Question: I'm trying to build a special fullwidth carousel with slick(centerMode) : <URL>.
My problem is that the image are floated Left when i wanted to see all the slider and all the image on my fullwidth without any float.
Like the picture
Thanks

I have already implement the slider : check by screen>2000px you will understand what i mean .
<URL>
'''
$('.slider').slick({
slidesToShow: 4,
autoplaySpeed: 550,
rtl: false,
slidesToScroll: 2,
arrows: false,
infinite: true,
centerMode: true,
variableWidth: true,
infinite: true,
focusOnSelect: true,
touchMove: true,
});
function slickPause() {
$('.slider').slick('slickPause');
}
slickPause();
$('.slider').mouseover(function() {
$('.slider').slick('slickPlay')
});
$('.slider').mouseout(function() {
slickPause();
});
'''
'''
* {
box-sizing: border-box;
}
body {
margin: 0;
padding: 0;
width: 100%;
height: 100%;
}
[class="slick-active"] {
background: black;
}
.wrap {
position: relative;
z-index: 100;
width: 100%;
height: 100%;
padding: 0 60px;
background-color: #230e2c;
-webkit-background-size: cover;
background-size: cover;
overflow: hidden;
}
.slick-activeafter{
background: red
}
.item.slick-slide.slick-center + .slick-slide {
transform:"";
/* z-index: 10; */
}
.wrap:after {
content:'';
position: absolute;
z-index: 2;
top: 0;
left: 0;
right: 0;
bottom: 0;
background: rgba(0,0,0,.5);
}
.slider {
position: relative;
z-index: 200;
padding: 0 0px;
margin: 5rem auto;
max-width: 100%;
width: 100%;
}
.slick-arrow {
position: absolute;
top: 50%;
width: 40px;
height: 50px;
line-height: 50px;
margin-top: -25px;
border: none;
background: transparent;
color: #fff;
font-family: monospace;
font-size: 5rem;
z-index: 300;
outline: none;
}
.slick-prev {
left: -50px;
text-align: left;
}
.slick-next {
right: -50px;
text-align: right;
}
.item.slick-slide {
width: 400px;
height: 400px !important;
transition: transform .4s;
position: relative;
}
.slick-slide:after {
content:'';
position: absolute;
z-index: -1;
top: 0;
left: 0;
right: 0;
bottom: 0;
border: solid 1px #979797;
background-color: rgba(255, 255, 255, 0.11);
transition: transform .4s;
}
.item.slick-slide {
transform: scale(0.7) translate(640px);
}
.slick-slide.slick-current {
opacity: 1;
}
.item.slick-slide.slick-center + .slick-slide {
transform: scale(0.8) translate(-250px);
z-index: 10;
}
.item.slick-slide.slick-center + .slick-slide + .item.slick-slide {
transform: scale(0.7) translate(-640px);
z-index: 5;
}
.item.slick-slide.slick-active {
transform: scale(0.8) translate(250px);
}
.item.slick-slide.slick-center {
/* margin: 0 -10%; */
transform: scale(1);
z-index: 30;
}
.slick-center{
border: solid 1px #979797;
background-image: linear-gradient(to bottom, #ffffff, #d9d9d9);
}
.slick-center .description{
display: inline-block;
color : #5b1f74;
}
.slick-center .title{
color : #5b1f74;
font-size: 40px;
}
.slick-center .img{
display: inline-block;
}
.slick-slide img {
display: none;
}
p.title{
position: absolute;
text-align: center;
color: #fff;
left: 37%;
font-size: 20px;
top: 50%;
}
p.description{
position: absolute;
text-align: center;
color: #fff;
bottom: 0;
font-size: 20px;
display: none;
}
'''
'''
<script src="https://cdnjs.cloudflare.com/ajax/libs/jquery/3.3.1/jquery.min.js"></script>
<script src="https://cdnjs.cloudflare.com/ajax/libs/slick-carousel/1.8.1/slick.min.js"></script>
<link href="https://cdnjs.cloudflare.com/ajax/libs/slick-carousel/1.8.1/slick.min.css" rel="stylesheet"/>
<div class="wrap">
<div class="slider">
<div class="item">
<img src=".." class="img" style=" width: 97px;height: 155px; position: absolute;
left: 36%;" alt="">
<p class="title">TEST</p>
<p class="description">Lorem ipsum dolor sit amet, consetetur sadipscing elitr, sed diam nonumy eirmod tempor invidunt ut labore et dolore magna</p>
</div>
<div class="item">
<img src=".." class="img" style=" width: 97px;height: 155px; position: absolute;
left: 36%;" alt="">
<p class="title">TEST</p>
<p class="description">Lorem ipsum dolor sit amet, consetetur sadipscing elitr, sed diam nonumy eirmod tempor invidunt ut labore et dolore magna</p>
</div>
<div class="item">
<img src=".." class="img" style=" width: 97px;height: 155px; position: absolute;
left: 36%;" alt="">
<p class="title">TEST</p>
<p class="description">Lorem ipsum dolor sit amet, consetetur sadipscing elitr, sed diam nonumy eirmod tempor invidunt ut labore et dolore magna</p>
</div>
<div class="item">
<img src=".." class="img" style=" width: 97px;height: 155px; position: absolute;
left: 36%;" alt="">
<p class="title">TEST</p>
<p class="description">Lorem ipsum dolor sit amet, consetetur sadipscing elitr, sed diam nonumy eirmod tempor invidunt ut labore et dolore magna</p>
</div>
<div class="item">
<img src=".." class="img" style=" width: 97px;height: 155px; position: absolute;
left: 36%;" alt="">
<p class="title">TEST</p>
<p class="description">Lorem ipsum dolor sit amet, consetetur sadipscing elitr, sed diam nonumy eirmod tempor invidunt ut labore et dolore magna</p>
</div>
<div class="item">
<img src=".." class="img" style=" width: 97px;height: 155px; position: absolute;
left: 36%;" alt="">
<p class="title">TEST</p>
<p class="description">Lorem ipsum dolor sit amet, consetetur sadipscing elitr, sed diam nonumy eirmod tempor invidunt ut labore et dolore magna</p>
</div>
<div class="item">
<img src=".." class="img" style=" width: 97px;height: 155px; position: absolute;
left: 36%;" alt="">
<p class="title">TEST</p>
<p class="description">Lorem ipsum dolor sit amet, consetetur sadipscing elitr, sed diam nonumy eirmod tempor invidunt ut labore et dolore magna</p>
</div>
<div class="item">
<img src=".." class="img" style=" width: 97px;height: 155px; position: absolute;
left: 36%;" alt="">
<p class="title">TEST</p>
<p class="description">Lorem ipsum dolor sit amet, consetetur sadipscing elitr, sed diam nonumy eirmod tempor invidunt ut labore et dolore magna</p>
</div>
<div class="item">
<img src=".." class="img" style=" width: 97px;height: 155px; position: absolute;
left: 36%;" alt="">
<p class="title">TEST</p>
<p class="description">Lorem ipsum dolor sit amet, consetetur sadipscing elitr, sed diam nonumy eirmod tempor invidunt ut labore et dolore magna</p>
</div>
<div class="item">
<img src=".." class="img" style=" width: 97px;height: 155px; position: absolute;
left: 36%;" alt="">
<p class="title">TEST</p>
<p class="description">Lorem ipsum dolor sit amet, consetetur sadipscing elitr, sed diam nonumy eirmod tempor invidunt ut labore et dolore magna</p>
</div>
<div class="item">
<img src=".." class="img" style=" width: 97px;height: 155px; position: absolute;
left: 36%;" alt="">
<p class="title">TEST</p>
<p class="description">Lorem ipsum dolor sit amet, consetetur sadipscing elitr, sed diam nonumy eirmod tempor invidunt ut labore et dolore magna</p>
</div>
<div class="item">
<img src=".." class="img" style=" width: 97px;height: 155px; position: absolute;
left: 36%;" alt="">
<p class="title">TEST</p>
<p class="description">Lorem ipsum dolor sit amet, consetetur sadipscing elitr, sed diam nonumy eirmod tempor invidunt ut labore et dolore magna</p>
</div>
<div class="item">
<img src=".." class="img" style=" width: 97px;height: 155px; position: absolute;
left: 36%;" alt="">
<p class="title">TEST</p>
<p class="description">Lorem ipsum dolor sit amet, consetetur sadipscing elitr, sed diam nonumy eirmod tempor invidunt ut labore et dolore magna</p>
</div>
<div class="item">
<img src=".." class="img" style=" width: 97px;height: 155px; position: absolute;
left: 36%;" alt="">
<p class="title">TEST</p>
<p class="description">Lorem ipsum dolor sit amet, consetetur sadipscing elitr, sed diam nonumy eirmod tempor invidunt ut labore et dolore magna</p>
</div>
</div>
</div>
'''
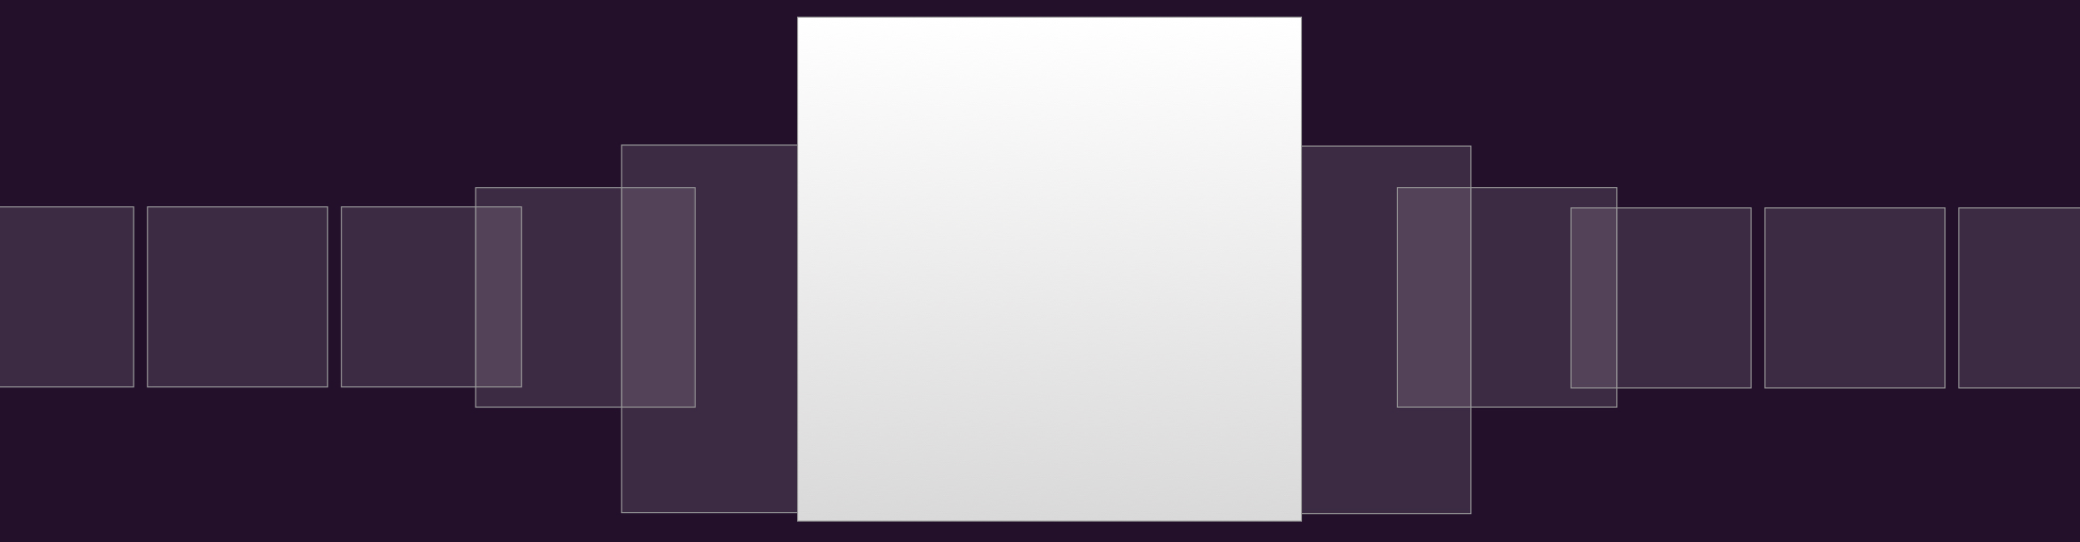
Answer: Update to my comment above, this will work going forward and backward by 1 slide: <URL>
It could be refactored to minimize some of the jQuery calls and it will break if you jump multiple slides at once but that's something that could also be built in to this (would need to keep track of 'nextSlide' and 'currentSlide' outside the scope of the 'beforeChange' method).
Your HTML should be untouched, but below you will find the updated JS:
'''
$('.slider').on('init', function(event, slick){
jQuery(".slider .slick-slide.slick-active.slick-center").next().next().next().css("transform", "scale(0.7) translate(-640px)");
jQuery(".slider .slick-slide.slick-active.slick-center").next().next().next().next().css("transform", "scale(0.7) translate(-640px)");
});
$('.slider').slick({
slidesToShow: 3,
autoplaySpeed: 5000,
rtl: false,
slidesToScroll: 2,
arrows: true,
infinite: true,
centerMode: true,
variableWidth: true,
focusOnSelect: true,
touchMove: true,
draggable: false
});
function slickPause() {
$('.slider').slick('slickPause');
}
slickPause();
$('.slider').mouseover(function() {
$('.slider').slick('slickPlay')
});
$('.slider').mouseout(function() {
slickPause();
});
$('.slider').on('beforeChange', function(event, slick, currentSlide, nextSlide){
if(nextSlide == currentSlide) { return false; }
if(nextSlide - currentSlide == 1 || nextSlide - currentSlide < -1) {
var slide1 = jQuery('.slick-slide[data-slick-index=${nextSlide + 3}]');
var slide2 = jQuery('.slick-slide[data-slick-index=${nextSlide + 4}]');
jQuery(".slider .slick-slide").css("transform", "");
jQuery(".slider .slick-slide.slick-active.slick-center").prev().css("transform", "scale(0.7) translate(640px)")
jQuery(".slider .slick-slide.slick-active.slick-center").css("transform", "scale(0.8) translate(250px)");
jQuery(".slider .slick-slide.slick-active").not(".slick-center").eq(1).css("transform", "scale(1)");
jQuery(".slider .slick-slide.slick-active").not(".slick-center").eq(1).next().css("transform", "scale(0.8) translate(-250px)");
jQuery(slide1).css("transform", "scale(0.7) translate(-640px)");
jQuery(slide2).css("transform", "scale(0.7) translate(-640px)");
console.log("next")
} else {
var slide1 = jQuery('.slick-slide[data-slick-index=${currentSlide + 2}]');
var slide2 = jQuery('.slick-slide[data-slick-index=${currentSlide + 3}]');
jQuery(".slider .slick-slide").css("transform", "");
jQuery(".slider .slick-slide.slick-active.slick-center").next().css("transform", "scale(0.7) translate(-640px)")
jQuery(".slider .slick-slide.slick-active.slick-center").css("transform", "scale(0.8) translate(-250px)");
jQuery(".slider .slick-slide.slick-active").not(".slick-center").eq(0).css("transform", "scale(1)");
jQuery(".slider .slick-slide.slick-active").not(".slick-center").eq(0).prev().css("transform", "scale(0.8) translate(250px)");
jQuery(slide1).css("transform", "scale(0.7) translate(-640px)");
jQuery(slide2).css("transform", "scale(0.7) translate(-640px)");
console.log("prev")
}
});
'''
And Added CSS:
'''
.slick-arrow {
position: absolute;
top: 0;
width: calc(50% - 200px);
height: 100%;
line-height: 50px;
border: none;
background: blue;
color: #fff;
font-family: monospace;
font-size: 5rem;
z-index: 300;
outline: none;
opacity: 0;
cursor: pointer;
}
'''